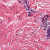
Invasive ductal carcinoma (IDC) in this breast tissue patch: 0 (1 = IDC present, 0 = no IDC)